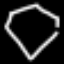
Label: diamond